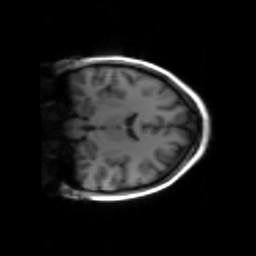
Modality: inplaneT1
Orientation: coronal
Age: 27
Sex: female
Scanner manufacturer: siemens
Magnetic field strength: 3 T
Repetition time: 1.2 s
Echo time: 0.00251 s